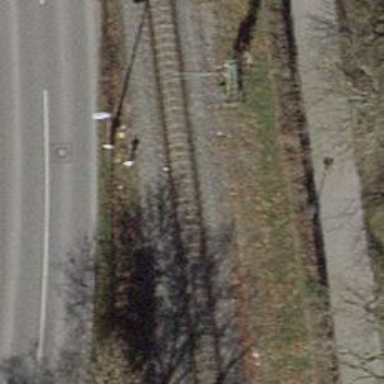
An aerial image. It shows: Railway signal.